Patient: sex F, age 67
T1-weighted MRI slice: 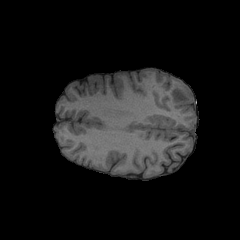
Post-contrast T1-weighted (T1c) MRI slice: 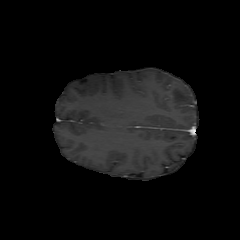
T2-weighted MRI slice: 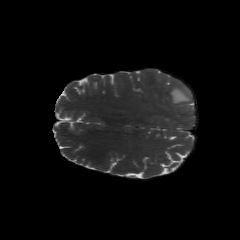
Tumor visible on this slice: yes
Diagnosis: Glioblastoma, IDH-wildtype
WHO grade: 4